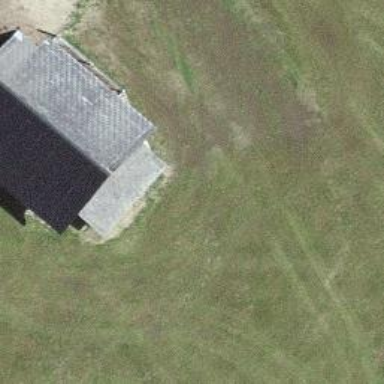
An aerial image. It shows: Barn.